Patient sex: M
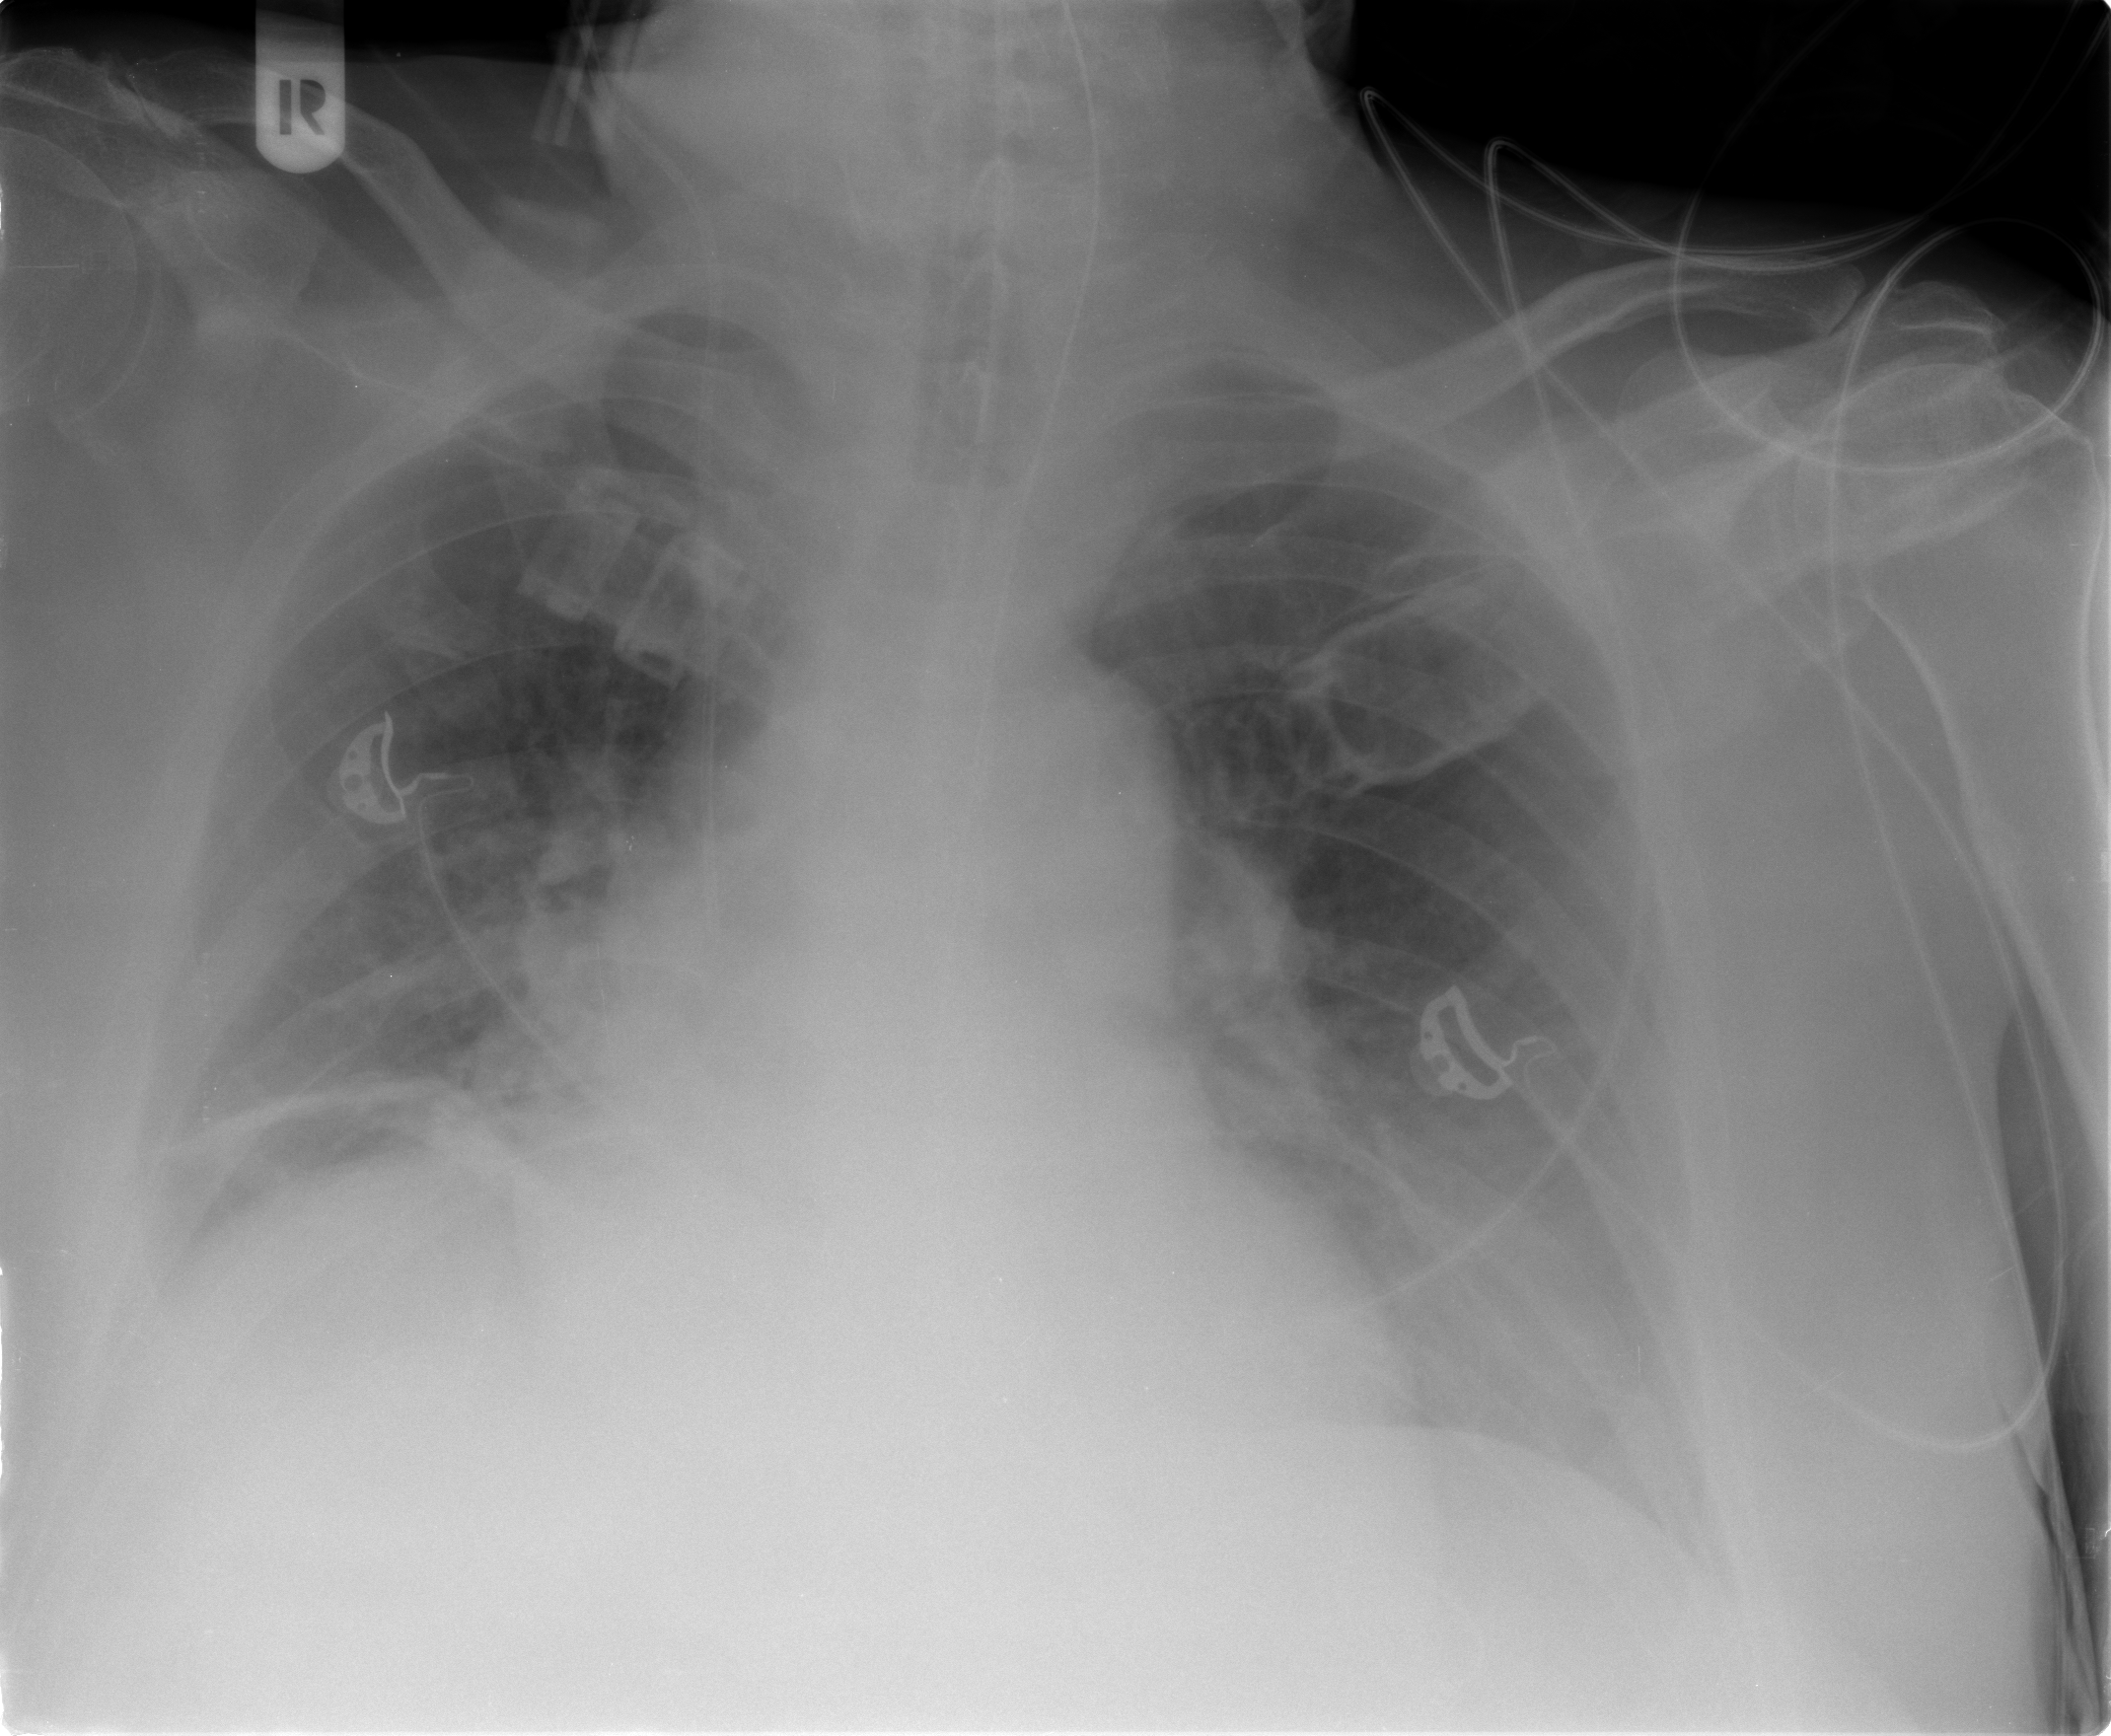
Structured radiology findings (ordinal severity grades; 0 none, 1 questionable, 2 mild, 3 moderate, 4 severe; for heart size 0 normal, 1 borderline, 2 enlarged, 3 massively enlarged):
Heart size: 1
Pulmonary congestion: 3
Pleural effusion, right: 1
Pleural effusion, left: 2
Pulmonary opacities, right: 1
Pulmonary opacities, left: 1
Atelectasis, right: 2
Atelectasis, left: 2